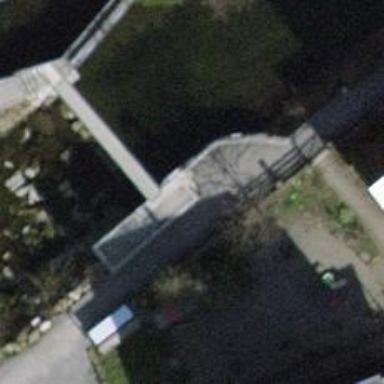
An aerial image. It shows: Concrete steps.